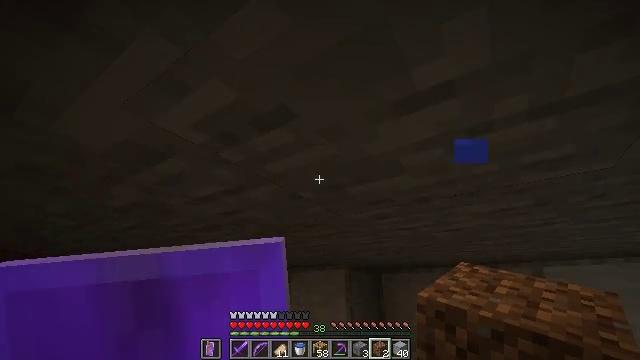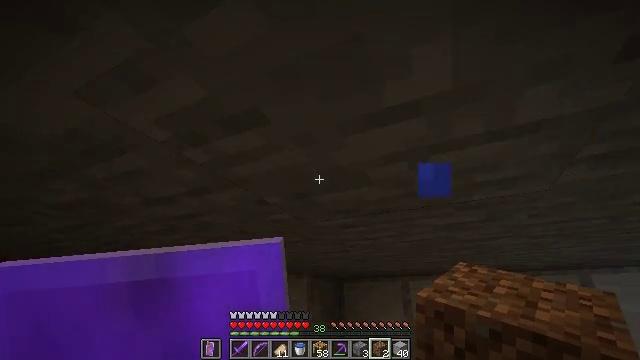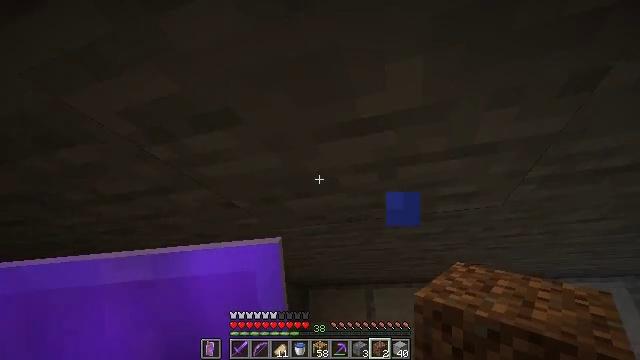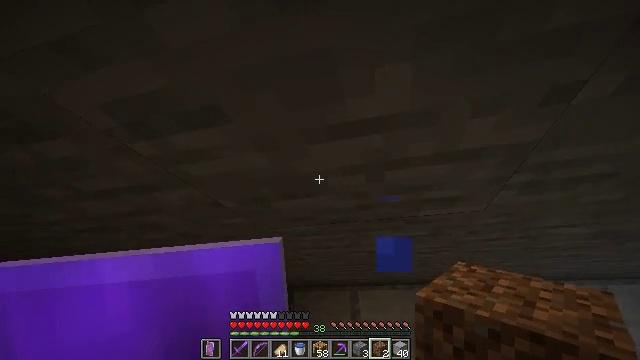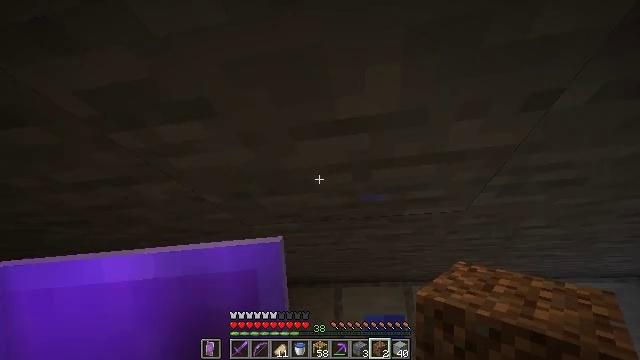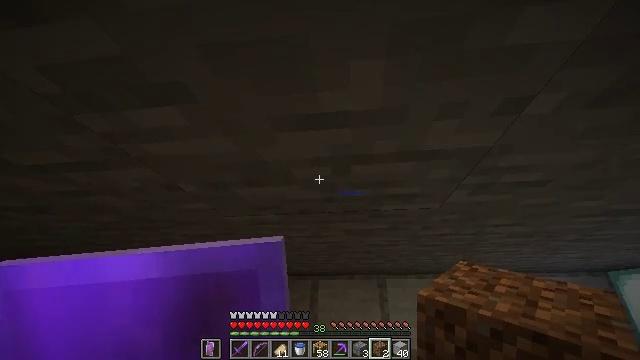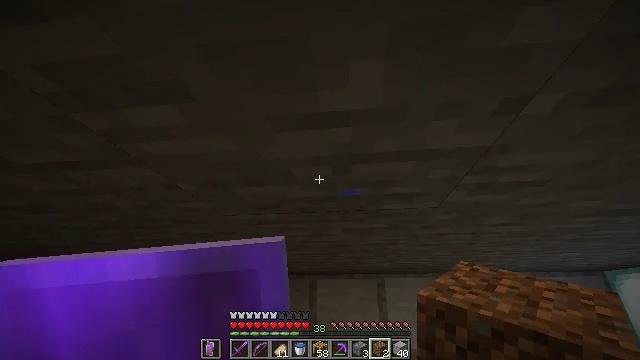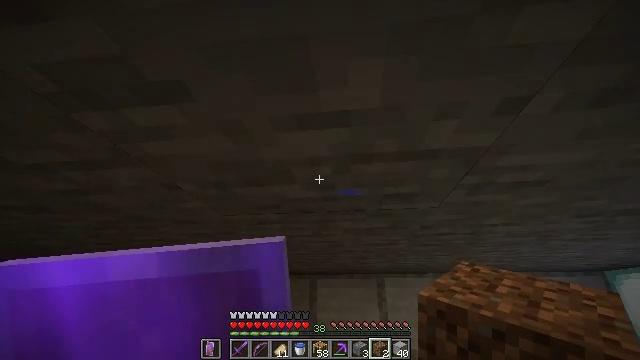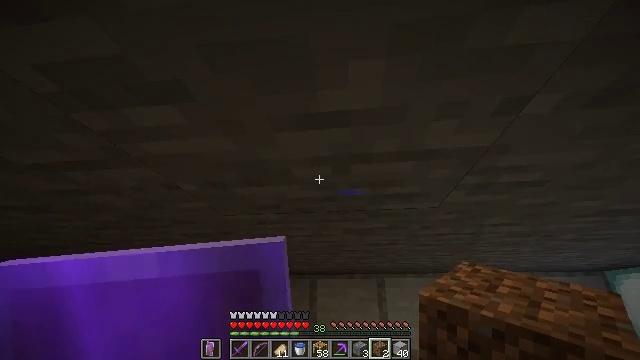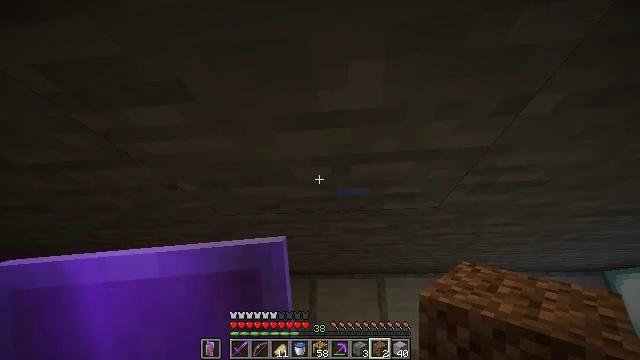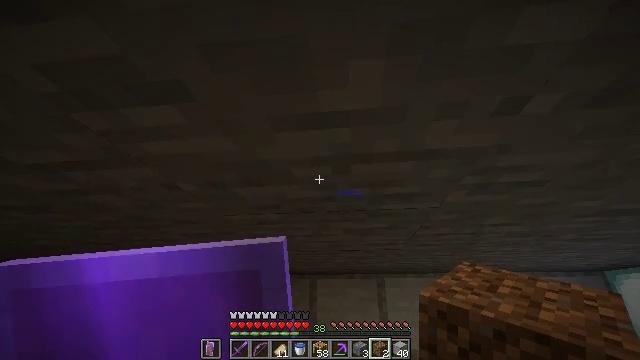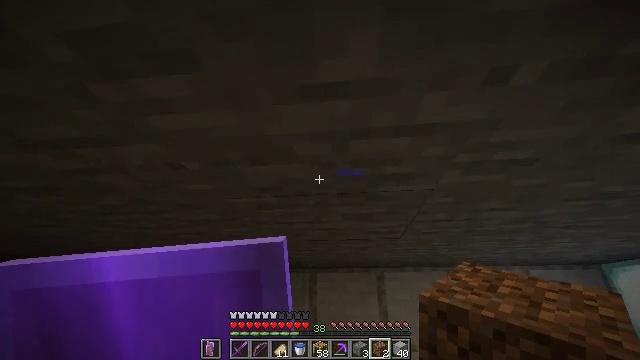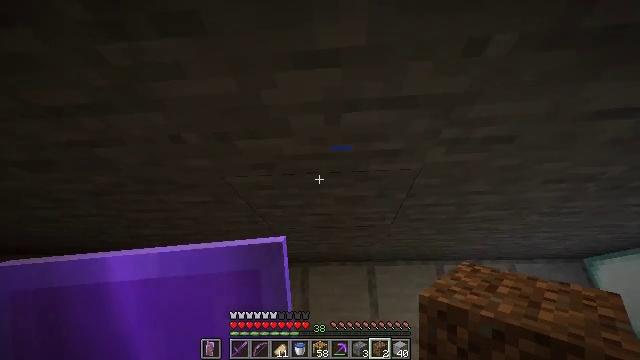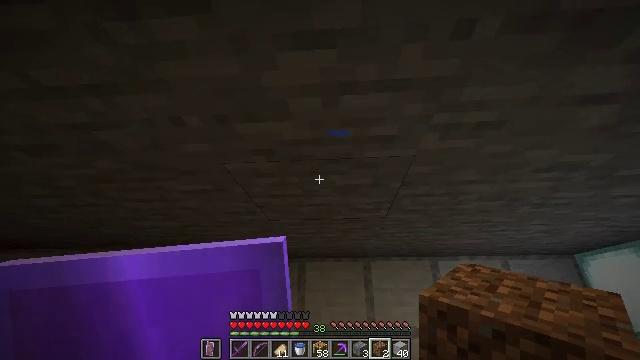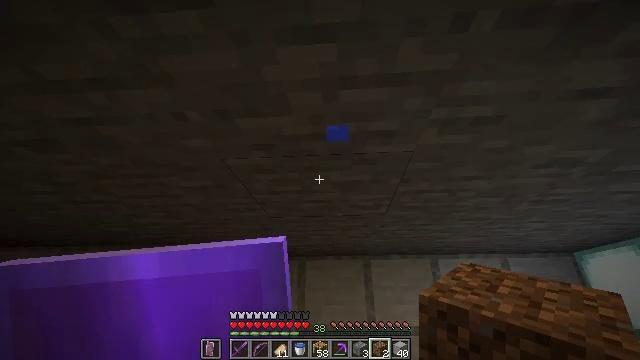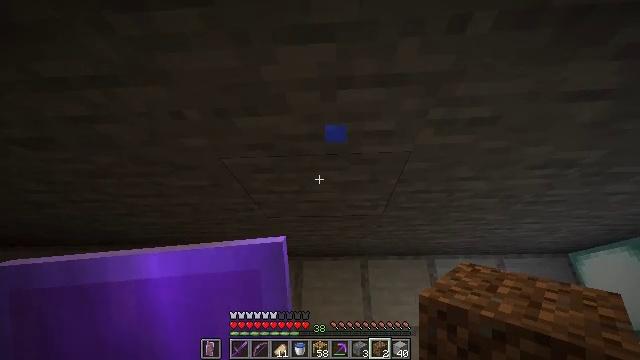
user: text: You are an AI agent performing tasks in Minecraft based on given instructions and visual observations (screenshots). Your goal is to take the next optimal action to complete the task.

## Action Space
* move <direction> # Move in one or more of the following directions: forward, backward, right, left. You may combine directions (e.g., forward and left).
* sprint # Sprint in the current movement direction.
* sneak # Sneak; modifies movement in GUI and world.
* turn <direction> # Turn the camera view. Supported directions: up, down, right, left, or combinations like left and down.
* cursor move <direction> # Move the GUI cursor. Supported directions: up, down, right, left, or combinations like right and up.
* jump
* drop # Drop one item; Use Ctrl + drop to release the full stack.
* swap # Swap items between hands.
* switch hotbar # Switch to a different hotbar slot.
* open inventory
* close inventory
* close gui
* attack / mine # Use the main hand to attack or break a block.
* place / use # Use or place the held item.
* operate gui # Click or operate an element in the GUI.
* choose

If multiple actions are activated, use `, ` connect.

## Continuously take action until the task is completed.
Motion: motion action
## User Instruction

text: Mine the stone stairs.
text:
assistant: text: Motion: turn right and up
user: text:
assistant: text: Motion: turn right and up
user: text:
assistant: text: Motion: turn right
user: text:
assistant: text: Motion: turn right
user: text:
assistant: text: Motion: turn right and down
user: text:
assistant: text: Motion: no_op
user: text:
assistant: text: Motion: no_op
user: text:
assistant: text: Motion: no_op
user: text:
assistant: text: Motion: no_op
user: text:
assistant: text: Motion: sneak
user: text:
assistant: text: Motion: sneak
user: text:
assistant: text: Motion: sneak, turn right
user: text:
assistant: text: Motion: sneak
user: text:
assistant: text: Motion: sneak
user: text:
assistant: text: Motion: sneak
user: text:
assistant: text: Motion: sneak
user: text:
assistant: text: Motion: sneak
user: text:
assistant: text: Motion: sneak
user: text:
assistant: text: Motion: sneak
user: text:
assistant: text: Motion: sneak
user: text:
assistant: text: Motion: sneak
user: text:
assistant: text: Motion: sneak
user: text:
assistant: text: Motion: sneak
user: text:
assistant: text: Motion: sneak
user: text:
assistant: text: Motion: sneak
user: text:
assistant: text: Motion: sneak
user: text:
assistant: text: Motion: sneak
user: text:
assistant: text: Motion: sneak
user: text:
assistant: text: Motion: sneak
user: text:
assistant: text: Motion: sneak